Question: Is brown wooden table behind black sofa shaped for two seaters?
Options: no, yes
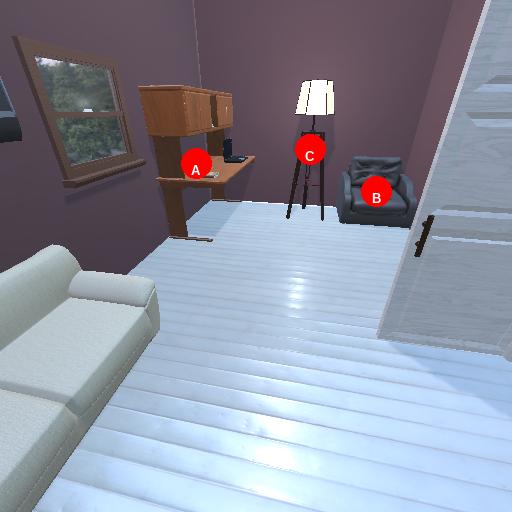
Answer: no